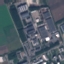
Land use / land cover: Industrial